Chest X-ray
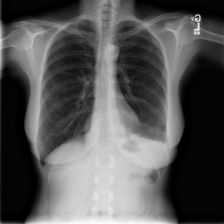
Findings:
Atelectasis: negative
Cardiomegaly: negative
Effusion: negative
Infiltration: negative
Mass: positive
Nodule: negative
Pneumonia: negative
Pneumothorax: negative
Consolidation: negative
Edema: negative
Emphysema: negative
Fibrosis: negative
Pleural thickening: negative
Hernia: positive